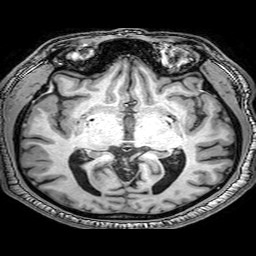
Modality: T1w
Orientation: coronal
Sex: male
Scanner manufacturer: philips
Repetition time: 0.008075 s
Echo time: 0.00369 s